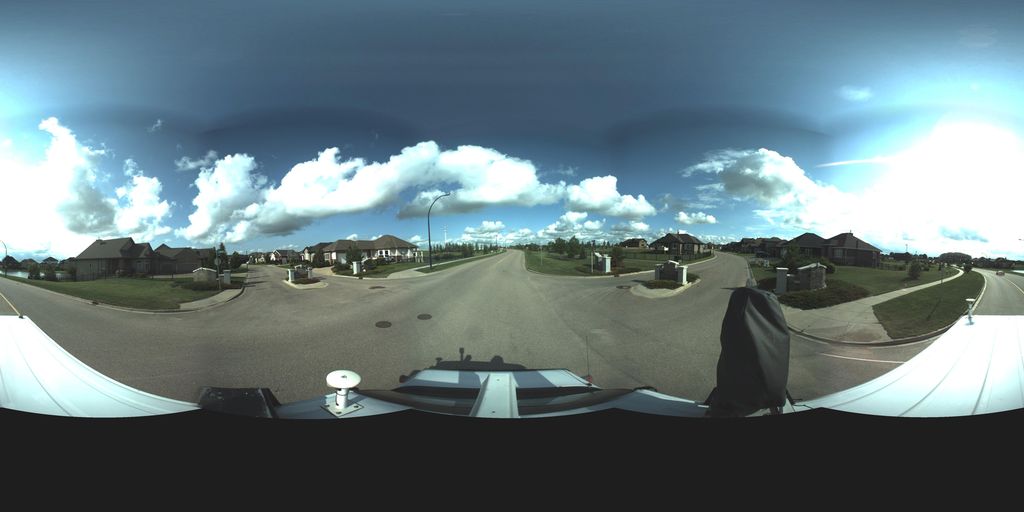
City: saskatoon